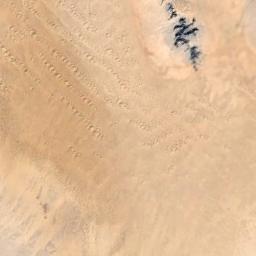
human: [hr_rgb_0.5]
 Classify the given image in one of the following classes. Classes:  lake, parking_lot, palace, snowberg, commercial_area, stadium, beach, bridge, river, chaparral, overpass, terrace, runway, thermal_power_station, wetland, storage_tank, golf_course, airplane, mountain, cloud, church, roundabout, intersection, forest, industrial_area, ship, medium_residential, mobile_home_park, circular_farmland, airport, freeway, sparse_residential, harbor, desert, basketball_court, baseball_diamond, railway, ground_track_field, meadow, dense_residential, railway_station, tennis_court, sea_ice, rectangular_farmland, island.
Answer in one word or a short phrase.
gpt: desert